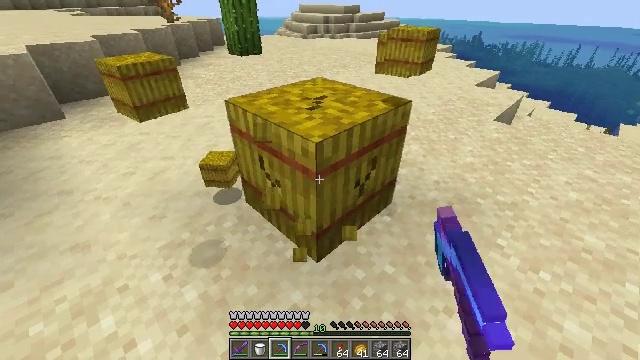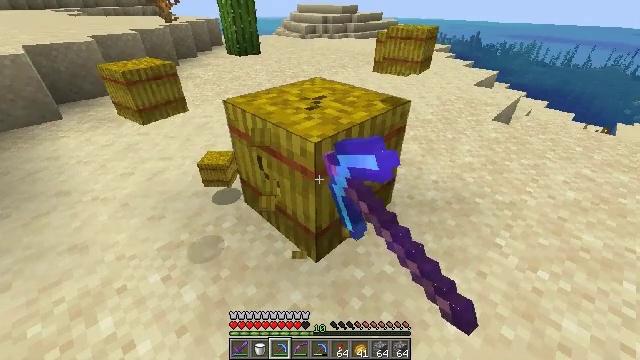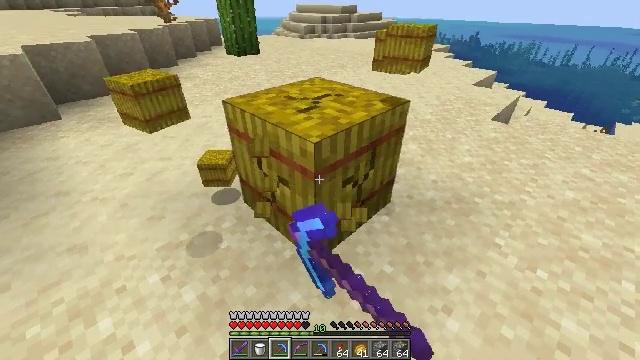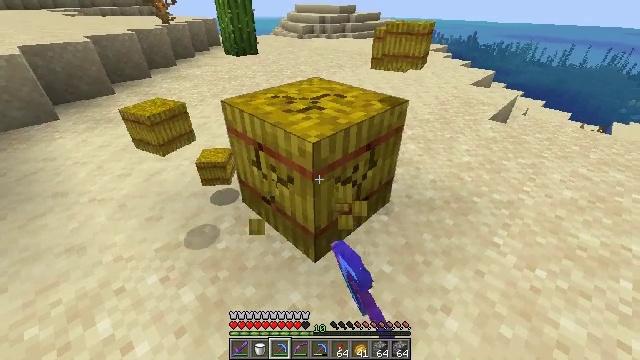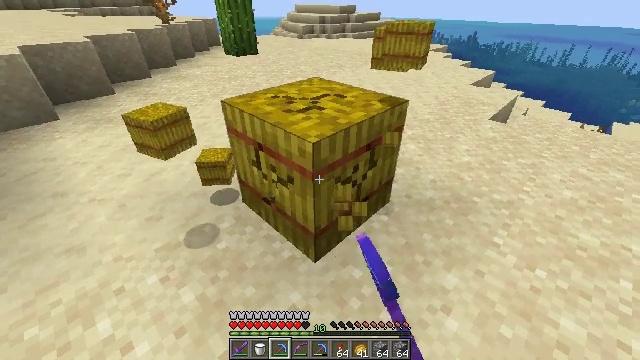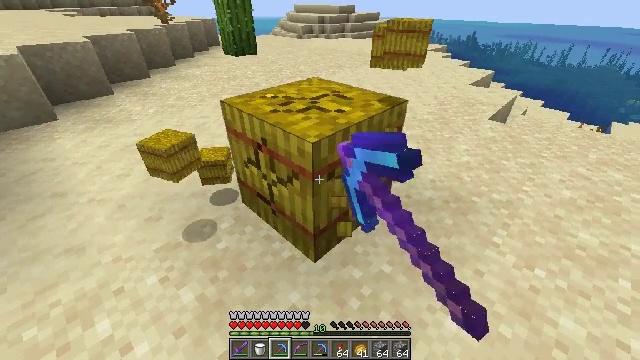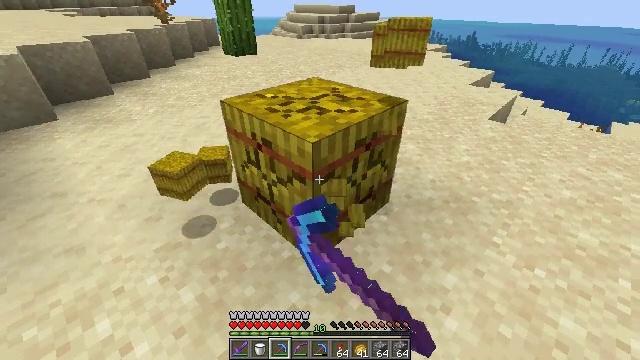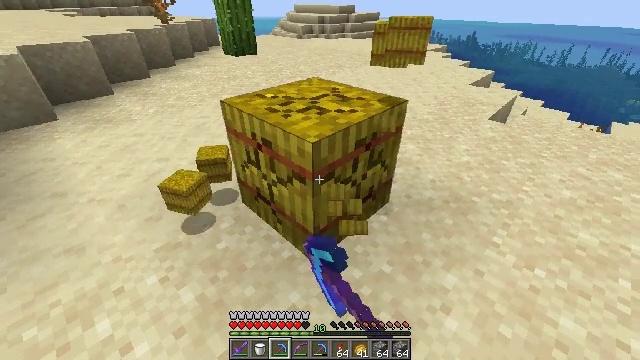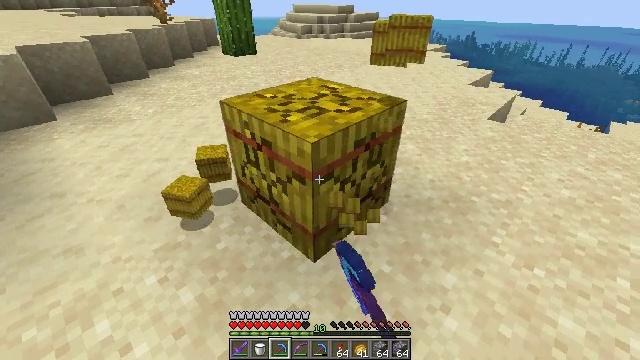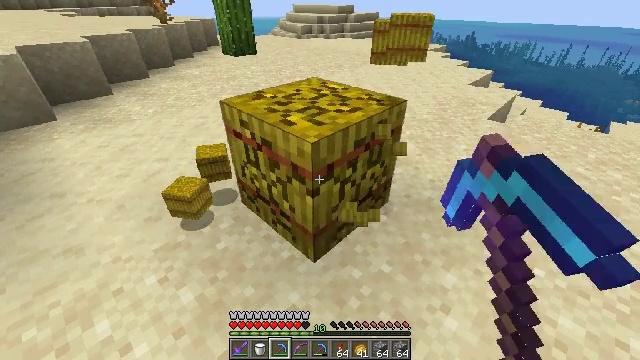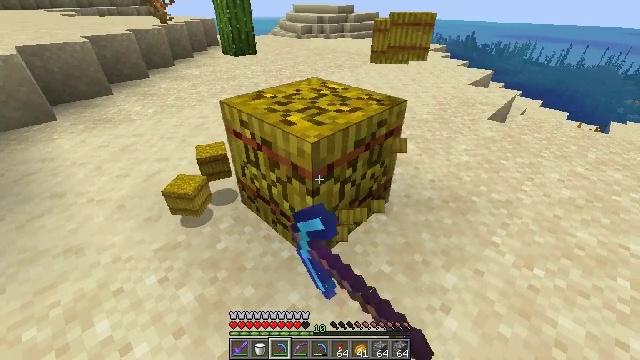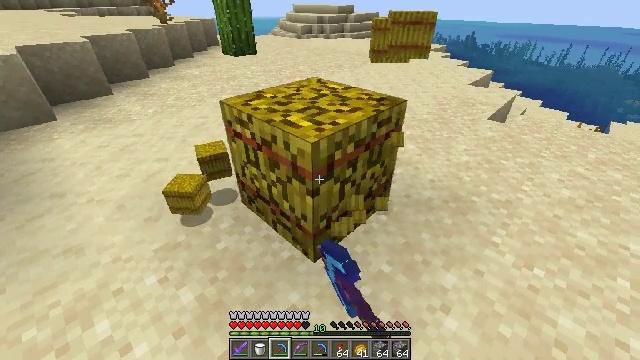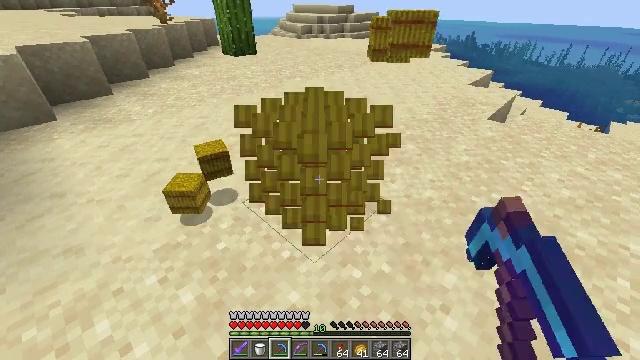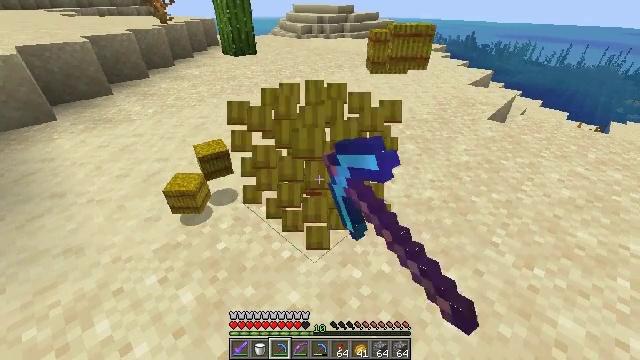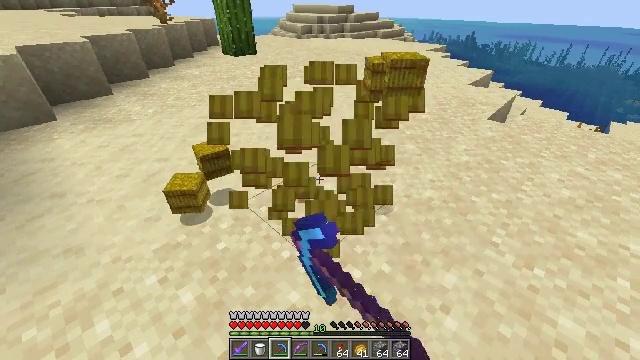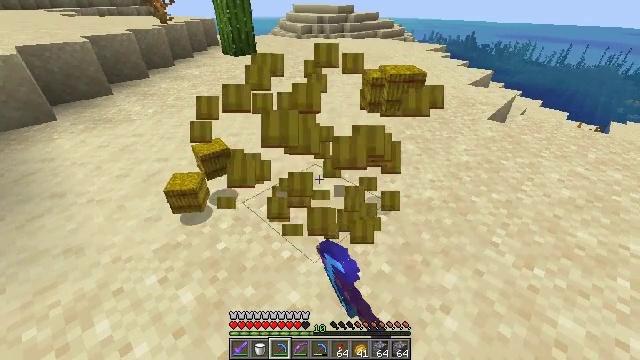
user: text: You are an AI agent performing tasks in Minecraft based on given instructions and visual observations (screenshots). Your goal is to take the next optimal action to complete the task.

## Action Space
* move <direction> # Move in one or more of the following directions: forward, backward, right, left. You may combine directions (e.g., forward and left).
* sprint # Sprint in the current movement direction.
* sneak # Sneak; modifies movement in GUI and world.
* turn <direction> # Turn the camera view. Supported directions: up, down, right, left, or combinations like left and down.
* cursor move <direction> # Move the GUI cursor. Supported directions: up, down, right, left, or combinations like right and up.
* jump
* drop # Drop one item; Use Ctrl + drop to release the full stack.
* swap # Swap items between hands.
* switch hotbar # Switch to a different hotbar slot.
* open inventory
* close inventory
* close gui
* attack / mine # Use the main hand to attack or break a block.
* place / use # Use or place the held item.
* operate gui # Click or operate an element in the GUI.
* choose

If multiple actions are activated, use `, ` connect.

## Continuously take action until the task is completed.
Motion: motion action
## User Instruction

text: Mine a hay block from the field.
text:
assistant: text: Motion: attack / mine
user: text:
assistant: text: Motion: attack / mine
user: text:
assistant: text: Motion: attack / mine
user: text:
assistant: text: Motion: attack / mine
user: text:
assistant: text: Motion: attack / mine
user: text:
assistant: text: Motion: attack / mine
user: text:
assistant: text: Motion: attack / mine
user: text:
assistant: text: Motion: attack / mine
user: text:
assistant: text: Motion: attack / mine
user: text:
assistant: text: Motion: attack / mine
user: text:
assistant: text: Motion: attack / mine
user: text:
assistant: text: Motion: attack / mine
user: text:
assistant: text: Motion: attack / mine
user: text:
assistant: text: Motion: attack / mine
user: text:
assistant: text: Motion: attack / mine
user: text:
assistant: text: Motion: attack / mine
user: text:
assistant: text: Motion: attack / mine